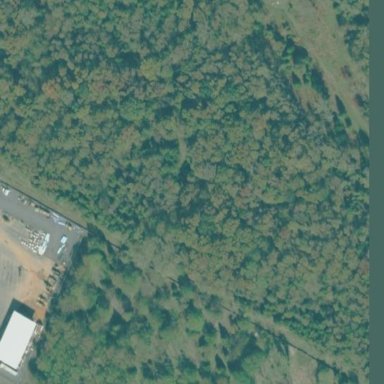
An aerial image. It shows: Mixed woodland area with variety of leaf types and cycles.